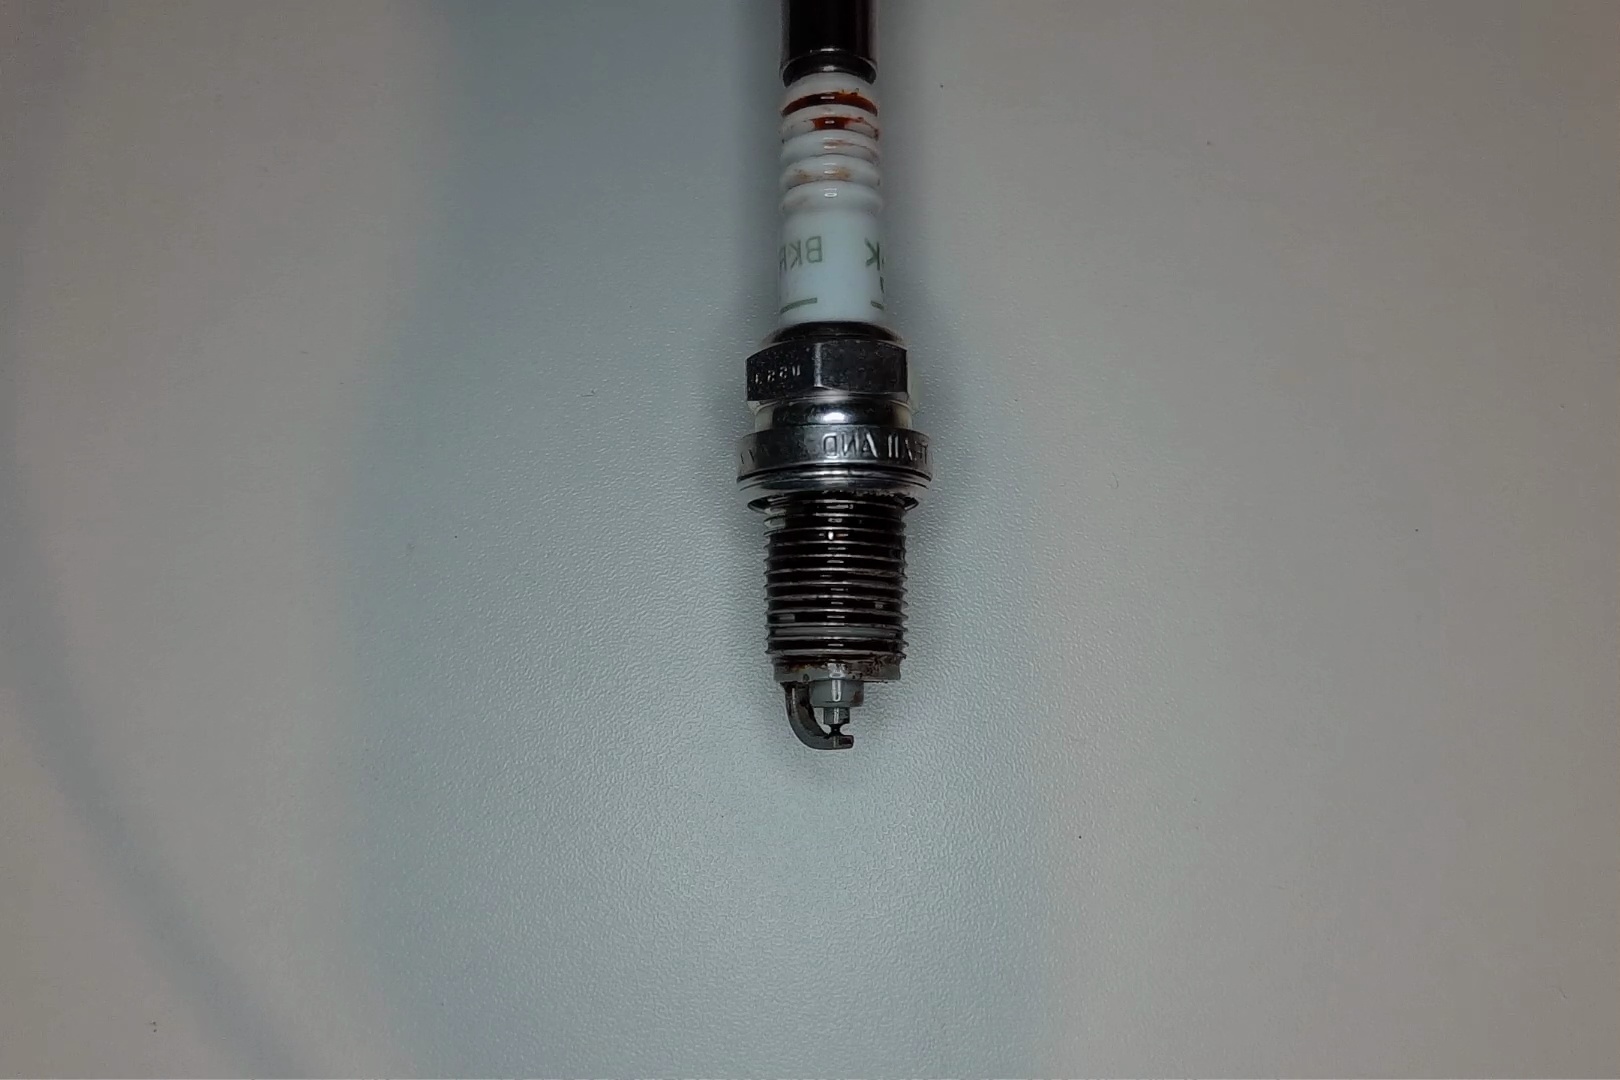
Label: anomaly